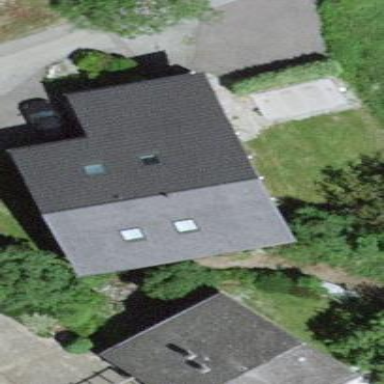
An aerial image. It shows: Simple house.